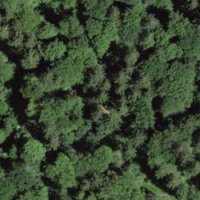
EUNIS habitat code: 44
Species observed at this site:
Fagus sylvatica
Petasites albus